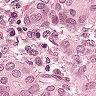
Metastatic tissue present: yes